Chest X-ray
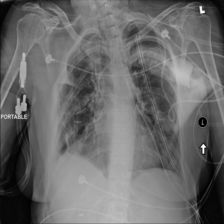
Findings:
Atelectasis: negative
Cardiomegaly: negative
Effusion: negative
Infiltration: negative
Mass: negative
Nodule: negative
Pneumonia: negative
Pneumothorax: negative
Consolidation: negative
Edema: negative
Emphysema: negative
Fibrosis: negative
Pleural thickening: negative
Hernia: negative